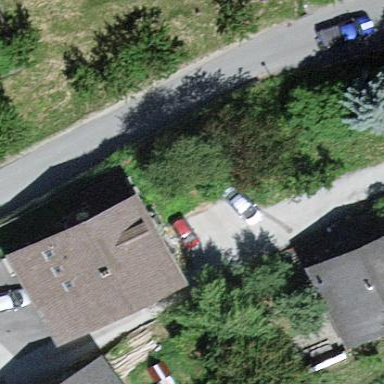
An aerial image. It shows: Detached building.